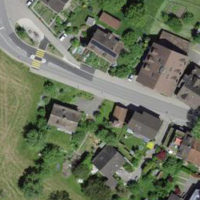
EUNIS habitat code: 55
Species observed at this site:
Cornus sanguinea
Alnus glutinosa